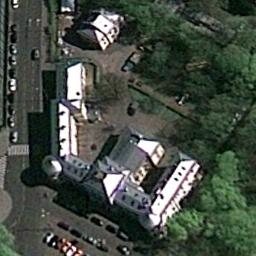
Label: church